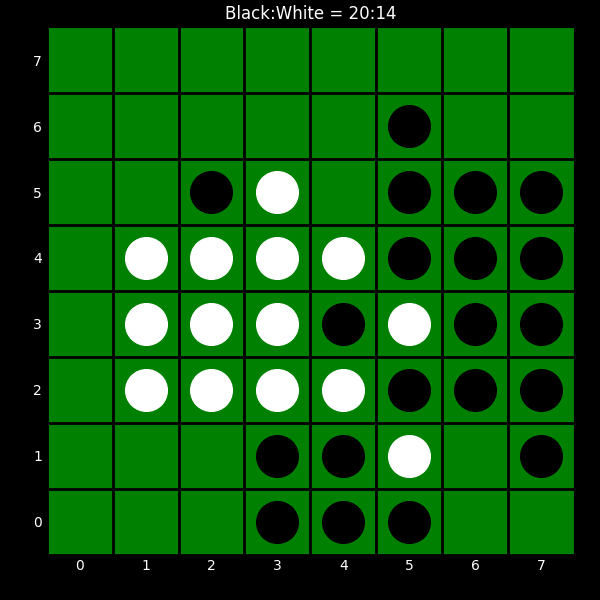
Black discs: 20
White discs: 14